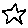
Label: star